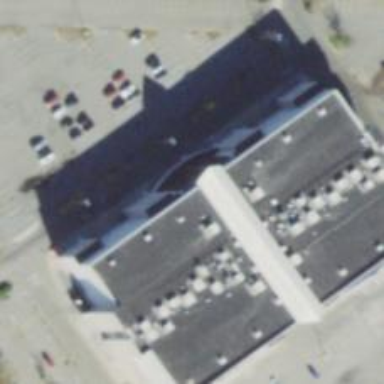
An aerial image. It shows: Cinema.